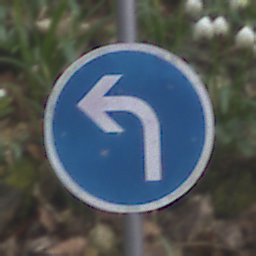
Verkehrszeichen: VorgeschriebeneFahrtrichtungLinks
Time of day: MorningAfternoon
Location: Outdoor (Nature)
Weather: PartlyCloudy
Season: NotSpecified
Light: Natural